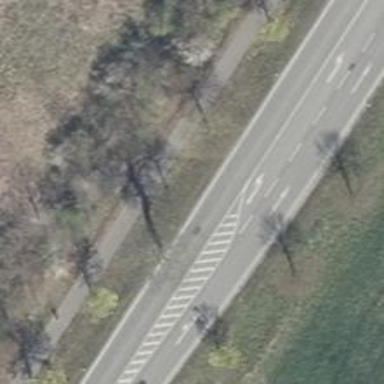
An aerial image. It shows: Primary road with asphalt surface.